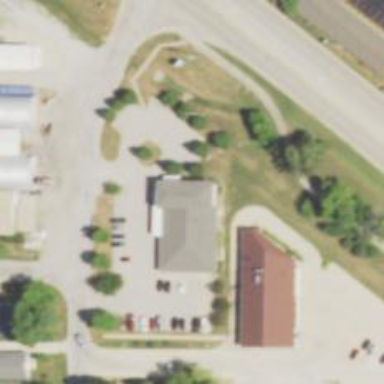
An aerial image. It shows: Healthcare clinic is depicted in the image.